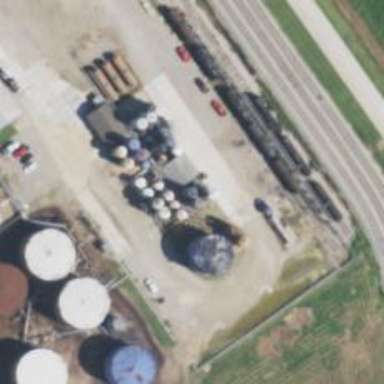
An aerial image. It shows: Storage tank with man-made structure.